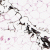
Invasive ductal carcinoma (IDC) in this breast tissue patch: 0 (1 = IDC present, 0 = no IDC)